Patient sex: F
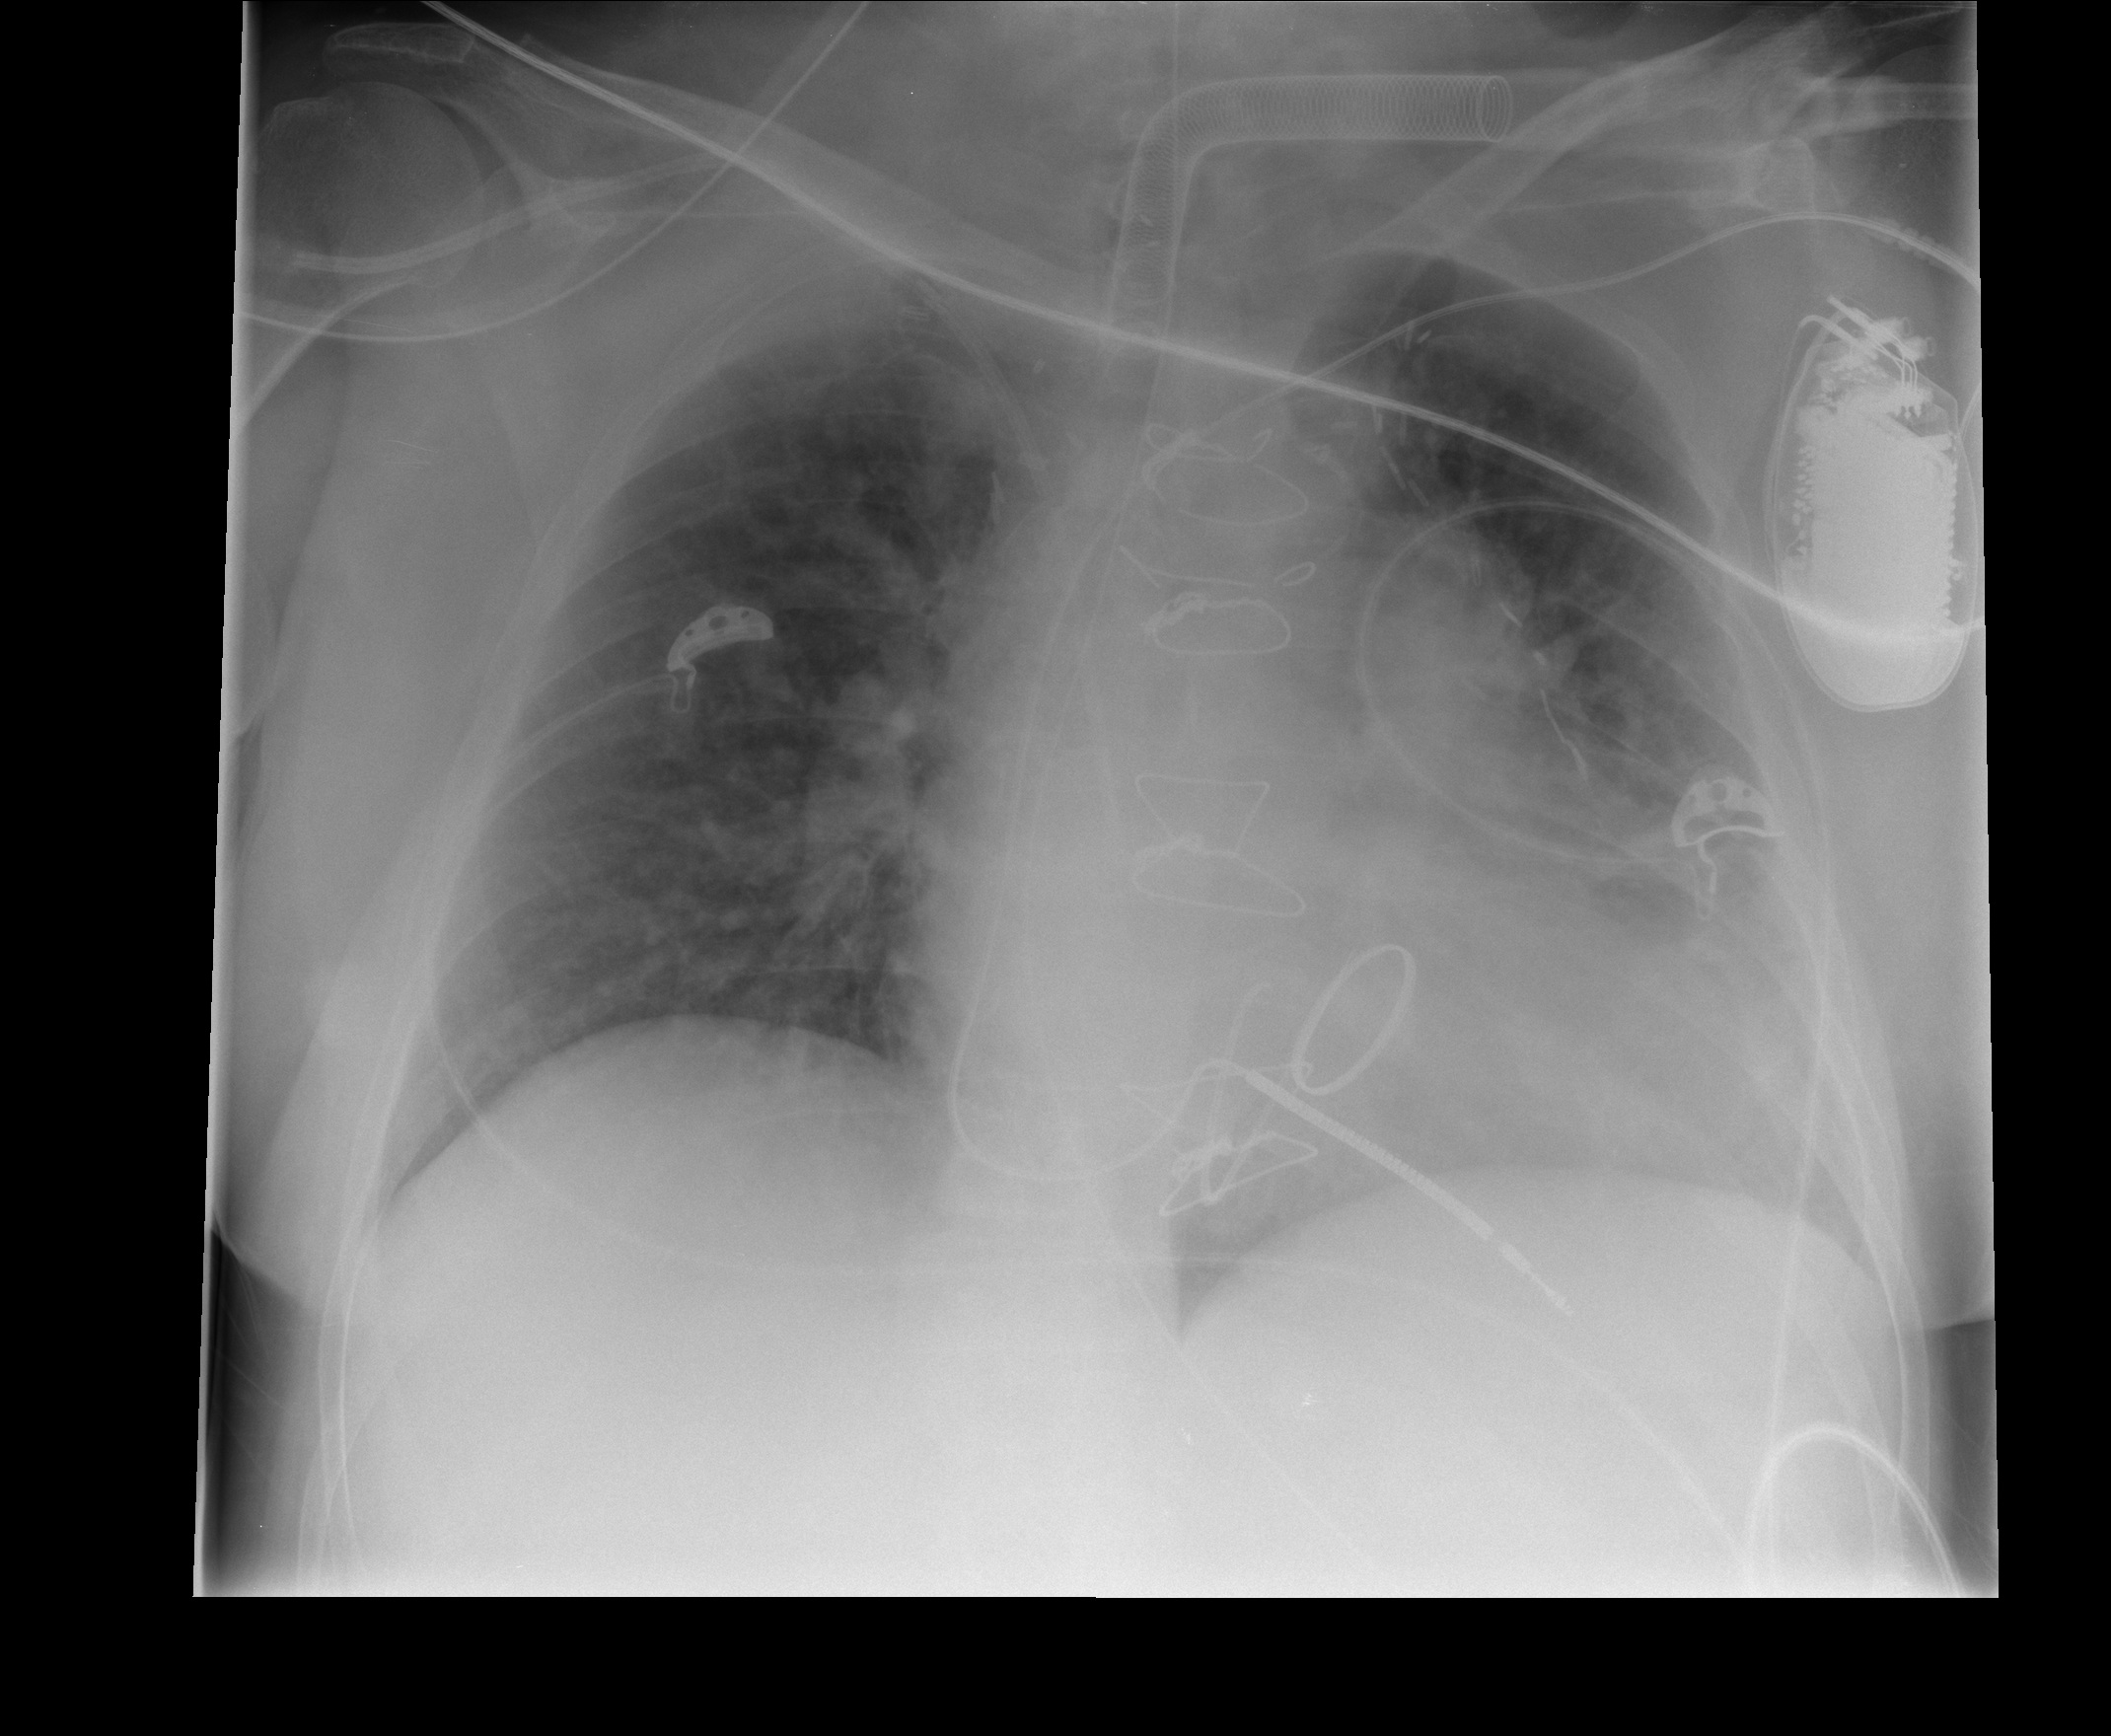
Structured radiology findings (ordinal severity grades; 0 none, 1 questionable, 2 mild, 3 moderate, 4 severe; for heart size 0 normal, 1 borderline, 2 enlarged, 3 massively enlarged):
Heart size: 2
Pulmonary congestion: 2
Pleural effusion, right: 0
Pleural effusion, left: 1
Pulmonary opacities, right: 1
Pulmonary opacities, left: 1
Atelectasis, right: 1
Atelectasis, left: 1